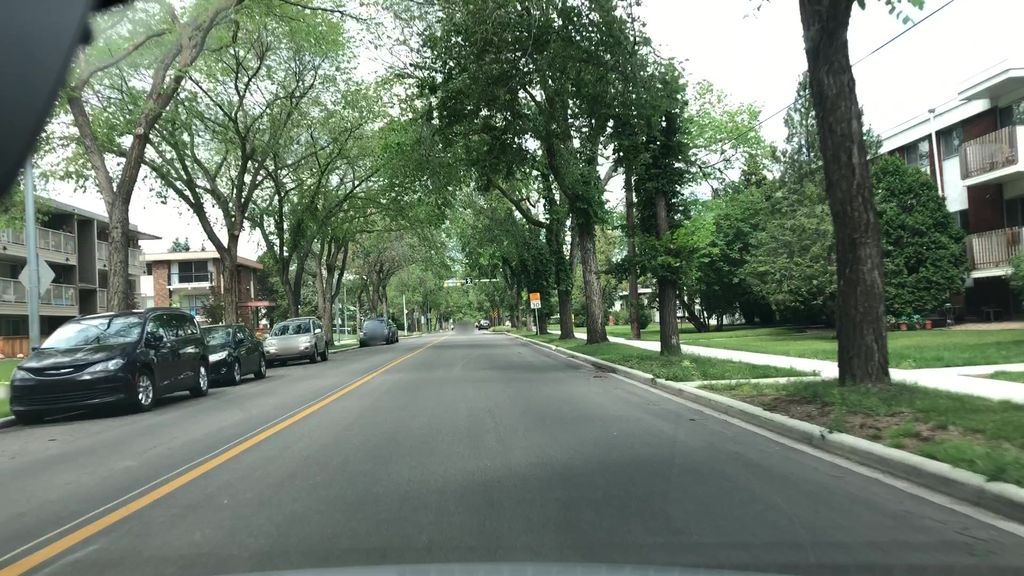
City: edmonton